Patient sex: F
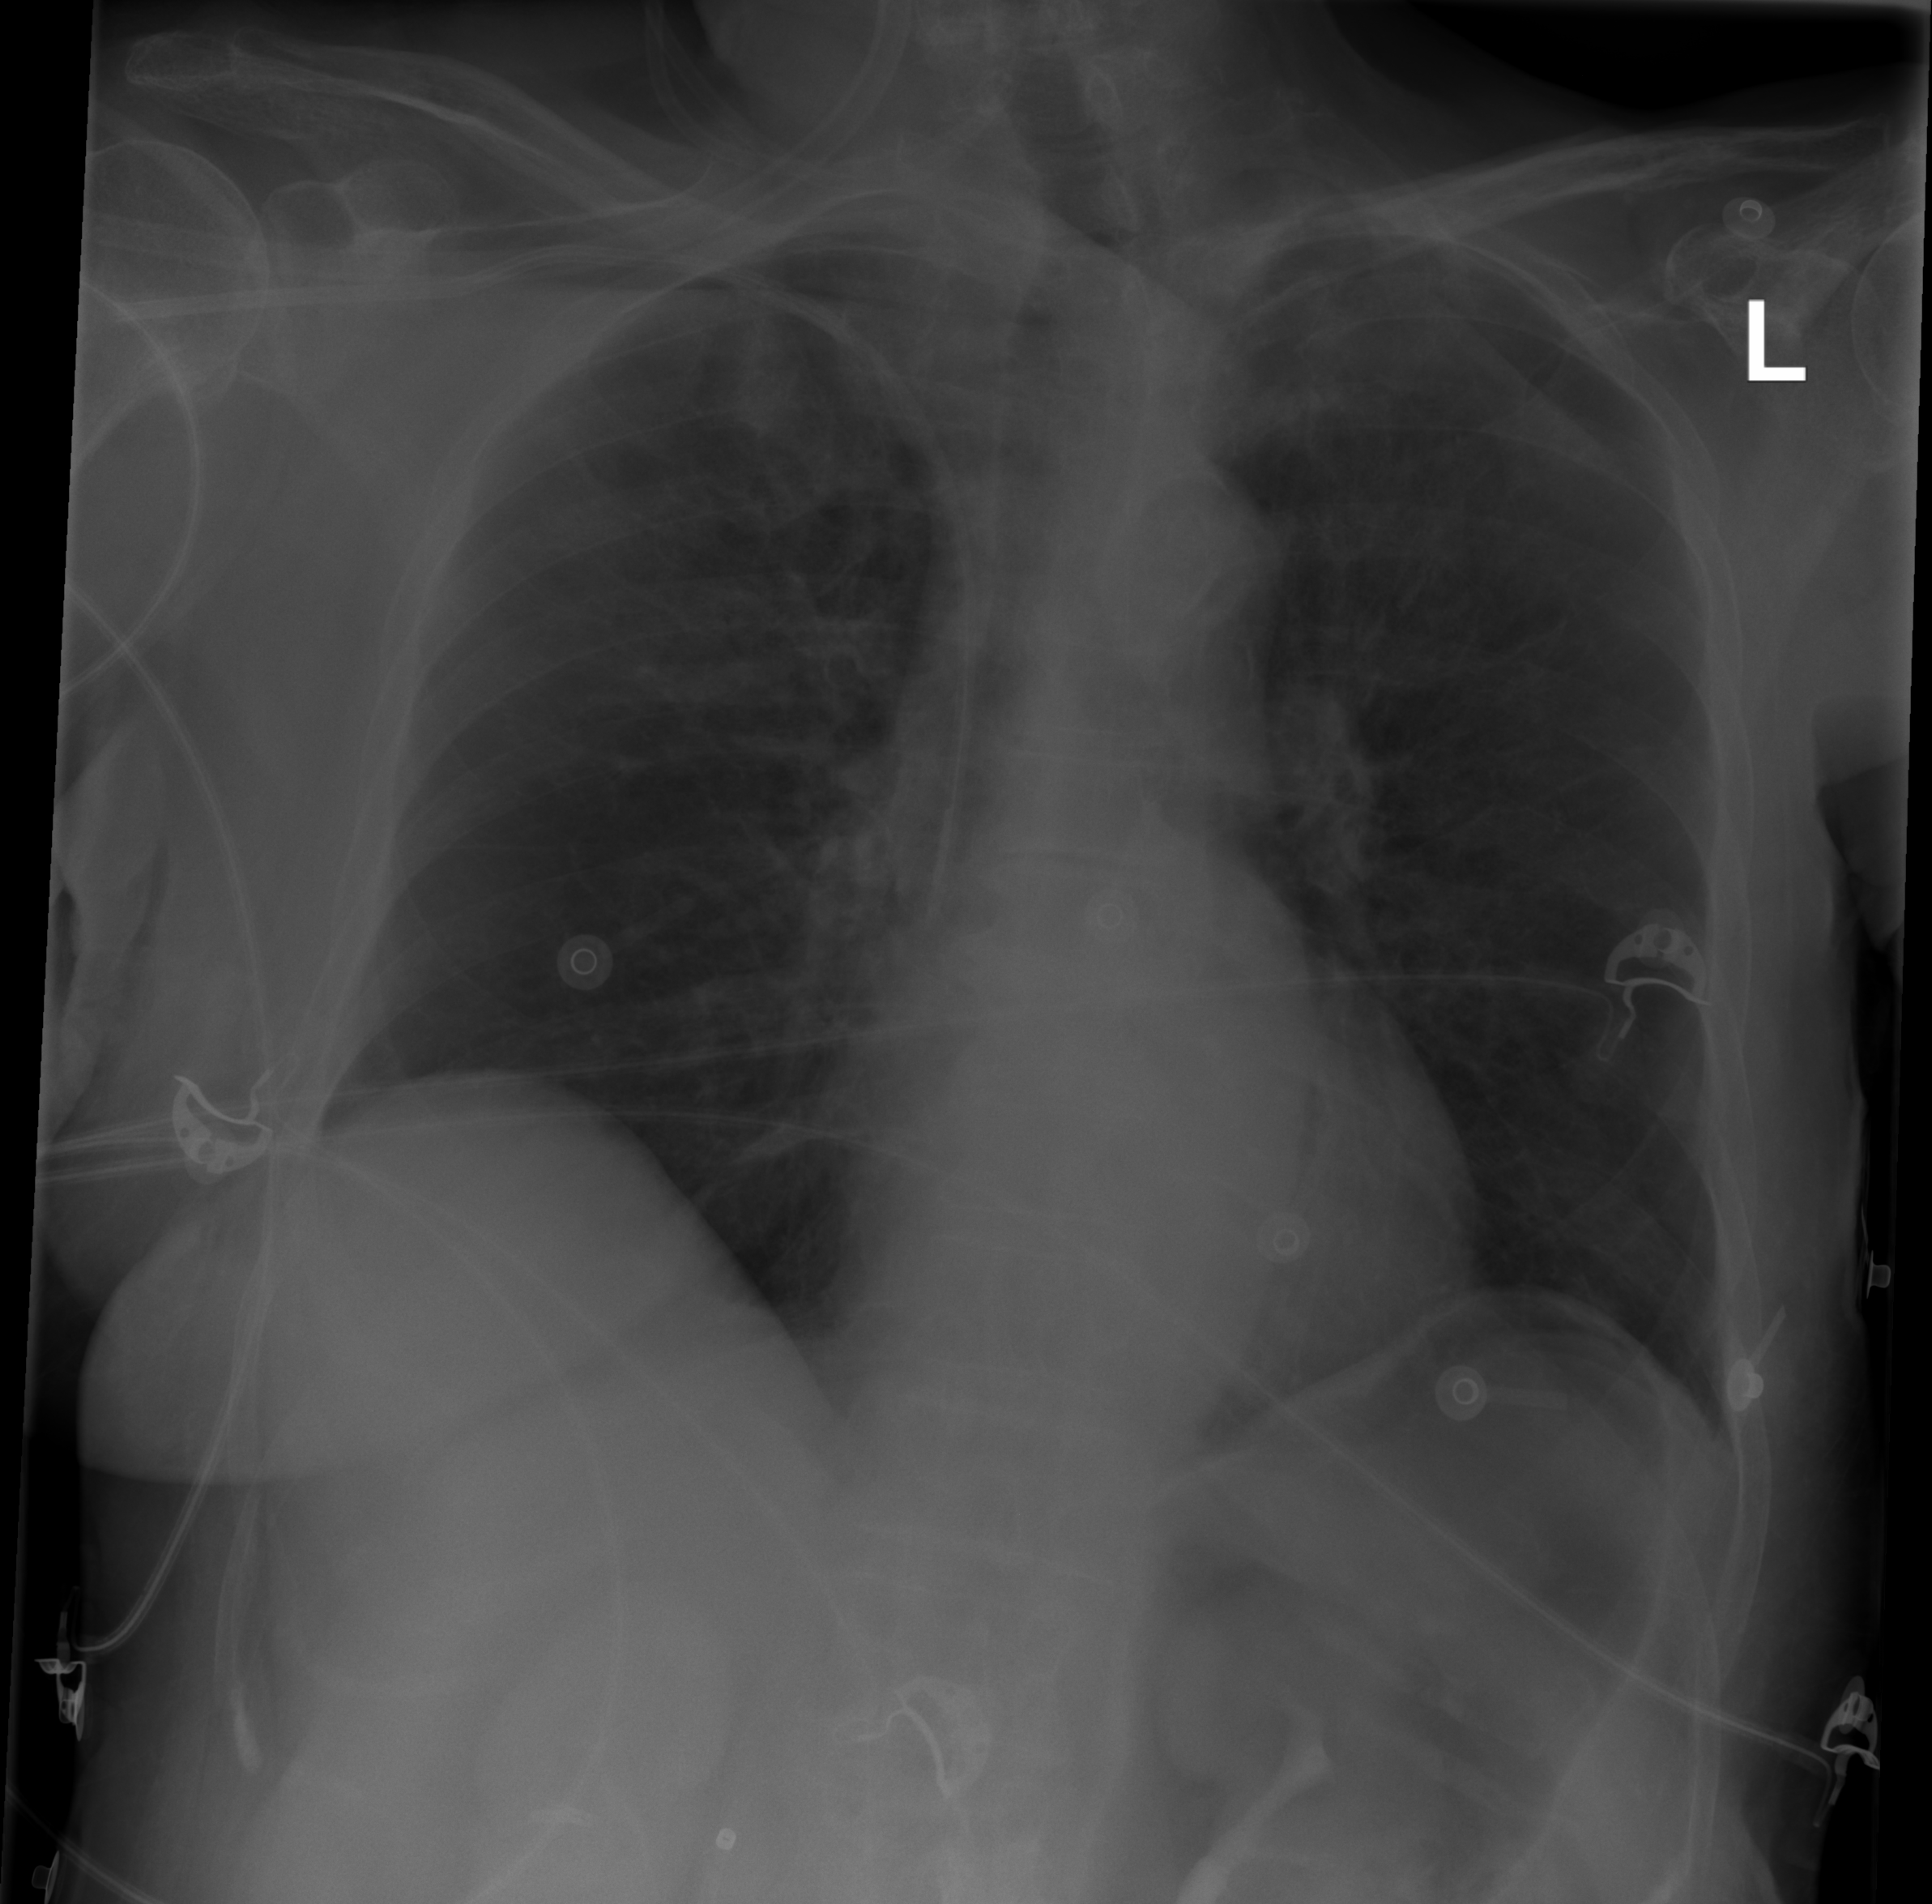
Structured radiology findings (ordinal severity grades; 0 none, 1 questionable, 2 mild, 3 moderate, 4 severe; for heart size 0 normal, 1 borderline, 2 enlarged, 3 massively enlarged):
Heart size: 0
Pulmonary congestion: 1
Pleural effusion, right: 0
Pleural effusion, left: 0
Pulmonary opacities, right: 1
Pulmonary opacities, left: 1
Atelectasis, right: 1
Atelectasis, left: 1